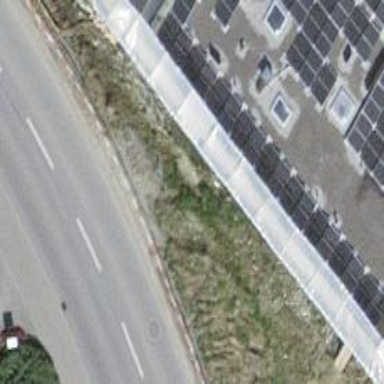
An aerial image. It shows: Solar power generator with photovoltaic panels.